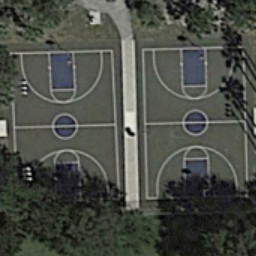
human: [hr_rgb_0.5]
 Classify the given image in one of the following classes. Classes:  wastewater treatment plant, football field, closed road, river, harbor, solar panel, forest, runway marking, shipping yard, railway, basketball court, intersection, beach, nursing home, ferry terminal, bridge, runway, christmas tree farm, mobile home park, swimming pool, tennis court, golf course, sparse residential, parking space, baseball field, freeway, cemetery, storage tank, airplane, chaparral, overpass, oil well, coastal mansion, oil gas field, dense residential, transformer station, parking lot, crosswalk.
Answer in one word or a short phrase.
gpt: basketball court